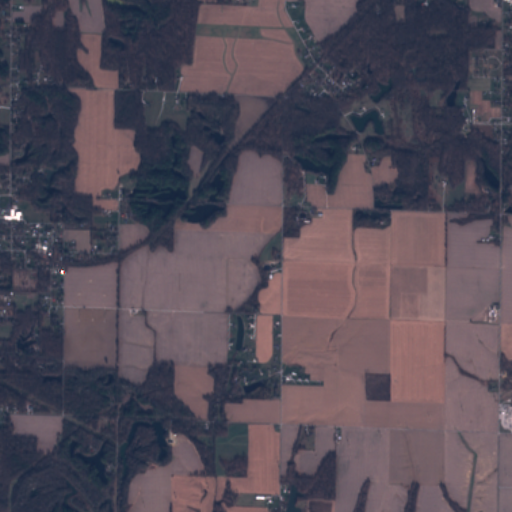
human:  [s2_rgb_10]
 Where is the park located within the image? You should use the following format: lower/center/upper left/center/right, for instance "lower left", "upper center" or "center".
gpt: The park is located in the lower left of the image.
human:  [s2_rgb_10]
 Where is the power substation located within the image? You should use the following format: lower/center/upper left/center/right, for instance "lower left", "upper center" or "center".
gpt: The power substation is located in the lower right of the image.
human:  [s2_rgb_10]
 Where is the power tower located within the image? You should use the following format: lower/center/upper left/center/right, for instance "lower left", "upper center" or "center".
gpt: The power tower is located in the lower of the image.
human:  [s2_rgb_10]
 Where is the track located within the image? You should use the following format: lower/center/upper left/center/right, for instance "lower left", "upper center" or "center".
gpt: There is no track in the image.